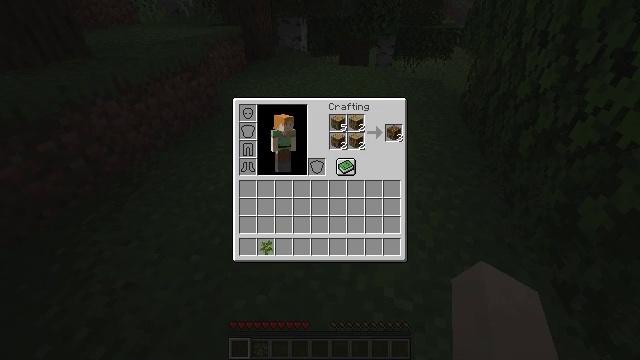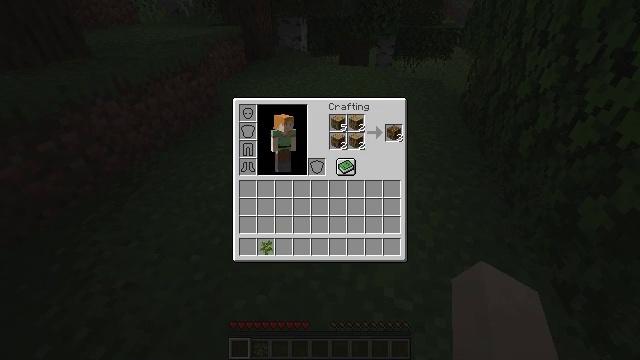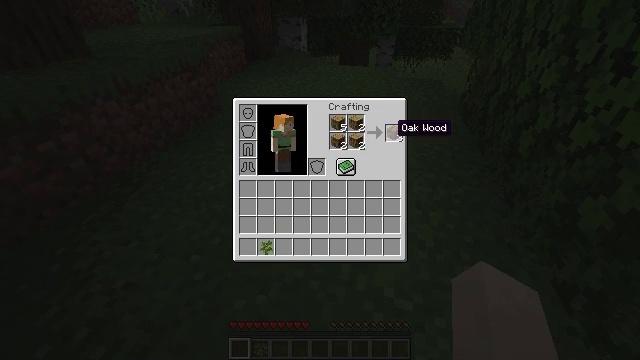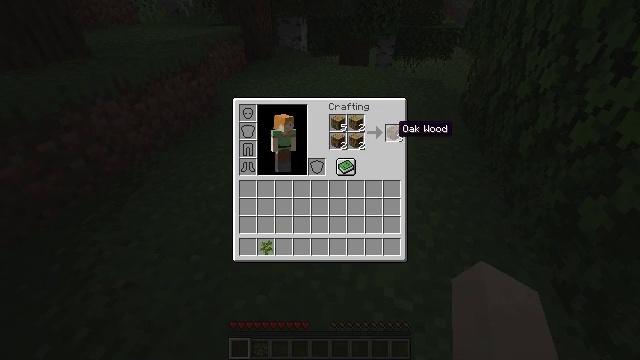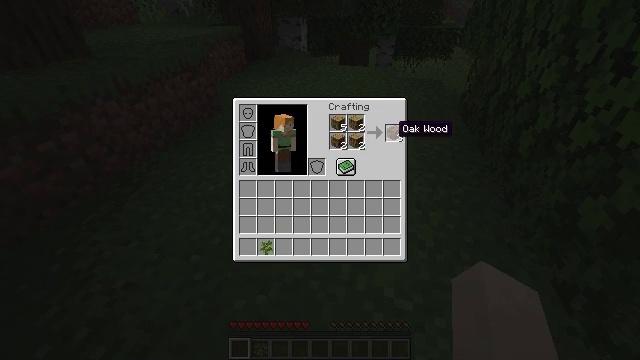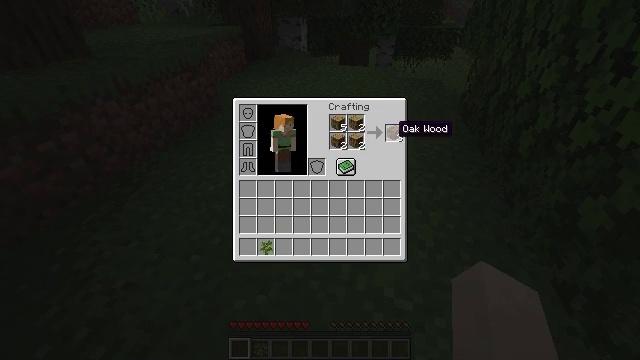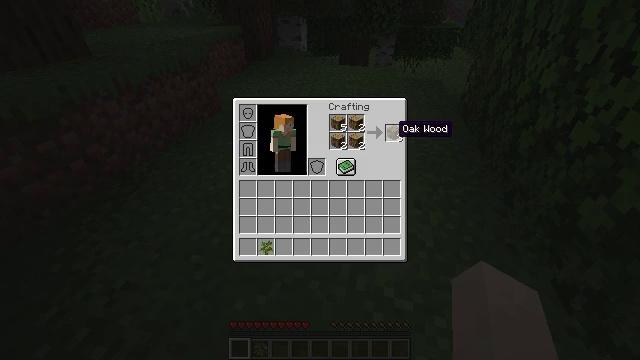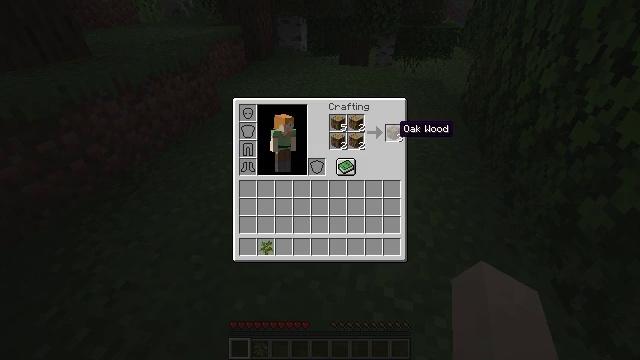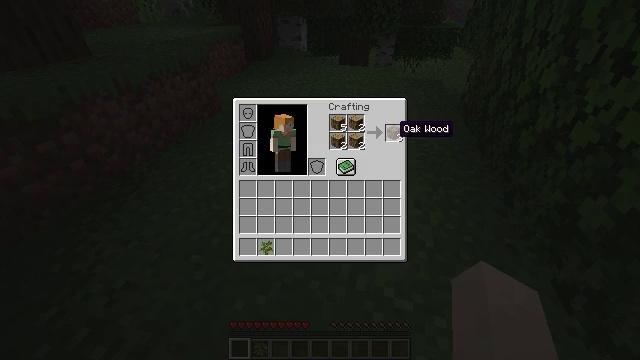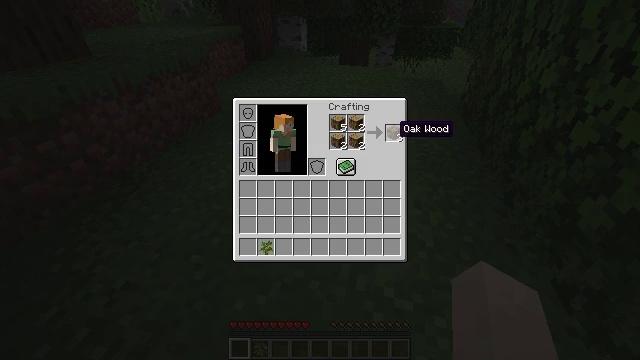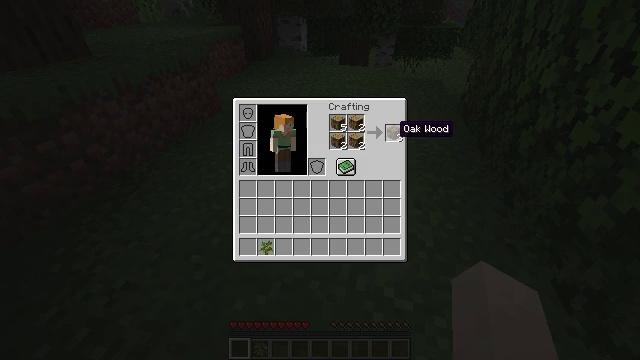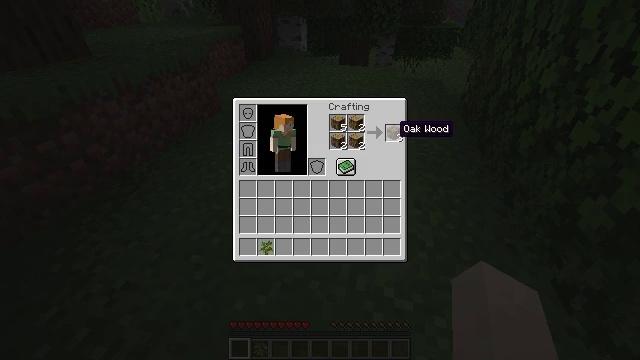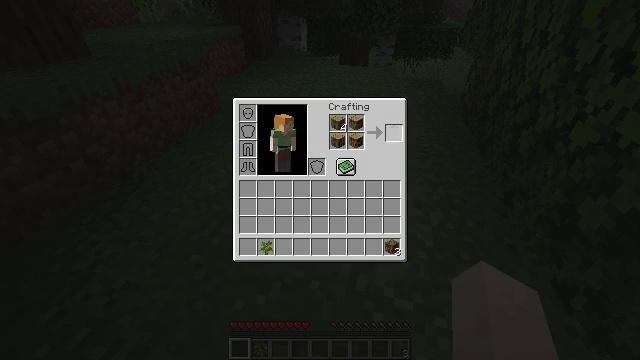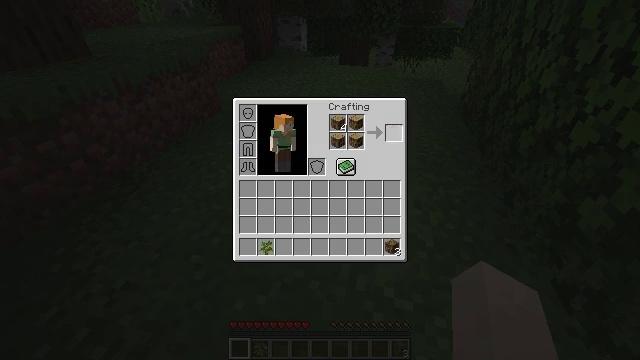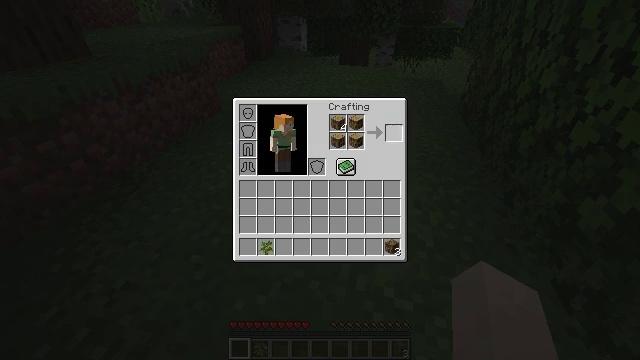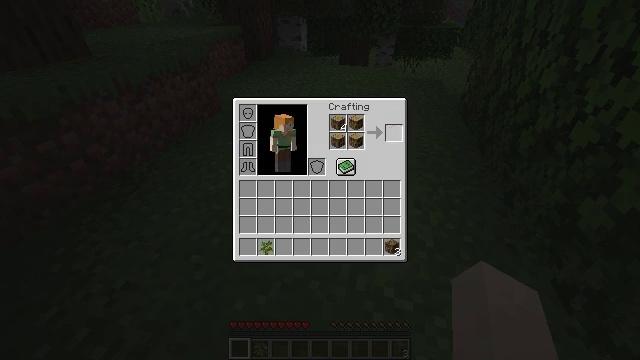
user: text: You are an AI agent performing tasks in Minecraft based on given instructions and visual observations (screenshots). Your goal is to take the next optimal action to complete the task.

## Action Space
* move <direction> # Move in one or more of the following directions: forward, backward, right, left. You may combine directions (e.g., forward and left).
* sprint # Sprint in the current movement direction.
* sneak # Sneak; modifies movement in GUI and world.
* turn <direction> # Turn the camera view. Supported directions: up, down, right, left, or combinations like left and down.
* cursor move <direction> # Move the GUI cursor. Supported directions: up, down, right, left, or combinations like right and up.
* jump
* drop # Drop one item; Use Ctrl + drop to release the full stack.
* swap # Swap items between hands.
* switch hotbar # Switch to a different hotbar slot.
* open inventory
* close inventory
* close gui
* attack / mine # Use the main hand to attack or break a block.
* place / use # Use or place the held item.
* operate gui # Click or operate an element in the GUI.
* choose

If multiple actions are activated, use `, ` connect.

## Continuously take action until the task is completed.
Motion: motion action
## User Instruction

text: Transform logs into oak wood.
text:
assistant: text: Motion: cursor move right
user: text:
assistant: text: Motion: no_op
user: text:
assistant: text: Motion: no_op
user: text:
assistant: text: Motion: no_op
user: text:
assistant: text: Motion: no_op
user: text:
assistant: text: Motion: no_op
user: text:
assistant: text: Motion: no_op
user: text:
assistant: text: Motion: no_op
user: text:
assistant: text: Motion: sneak
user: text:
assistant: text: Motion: sneak
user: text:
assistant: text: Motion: sneak
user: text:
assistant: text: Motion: sneak, operate gui
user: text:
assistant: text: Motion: sneak, operate gui
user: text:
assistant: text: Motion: sneak
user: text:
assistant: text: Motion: sneak
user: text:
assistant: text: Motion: sneak
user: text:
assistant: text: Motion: sneak